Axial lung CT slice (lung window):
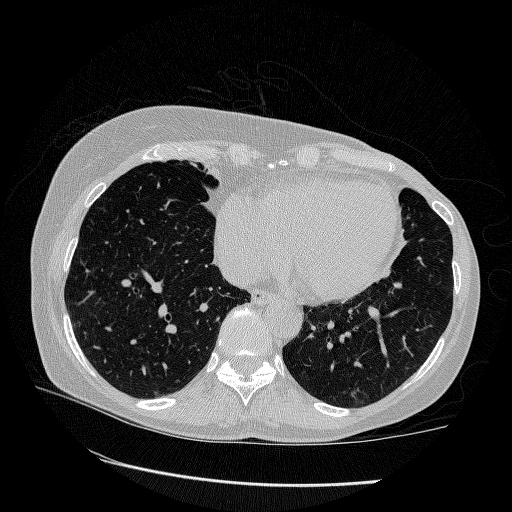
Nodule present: no